Question: I've a big problem I'm trying to add an Imageview programmatically but I face a strange problem:
I've put in the XML just an empty Relative Layout matching the parent.
Code wise I'm adding an imageview to the relative layout.
Everything works, the imageview is visible and sized correctly, but the problem is that the "0,0" position is weird. It seems that it has a Top Margin while instead the Left Margin is correctly 0. Also forcing the position to "0,0" with SetX/SetY results with this wierd top border:
Image:

Code:
'''
base_layout = (RelativeLayout) findVieById(R.id.base_layout);
image_logo = New Imageview(this);
base_layout.AddView(image_logo);
image_logo.SetPadding(0,0,0,0);
image_logo.SetX(0);
image_logo.SetY(0);
image_logo.SetImageResource(R.drawable.generic_image);
image_logo.SetVisibility(View.VISIBLE);
'''
I don't understand why..the activity in the manifest has its usual Theme.NoTitleBar.Fullscreen flag.
Any help? It will be really appreciated!
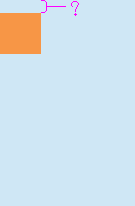
Answer: I put together an example using 'RelativeLayout.LayoutParams' and tried it myself and everything appears to be working fine.
'''
base_layout = (RelativeLayout) findViewById(R.id.base_layout);
ImageView image_logo = new ImageView(this);
RelativeLayout.LayoutParams lp = new RelativeLayout.LayoutParams(width, height);
image_logo.setLayoutParams(lp);
base_layout.addView(image_logo);
'''
The above shows the below effect when run.

'android:theme="@android:style/Theme.NoTitleBar.Fullscreen"' was used in the manifest against this 'Activity'.